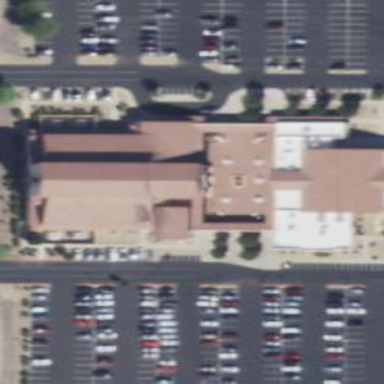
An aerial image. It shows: View of roof of building.